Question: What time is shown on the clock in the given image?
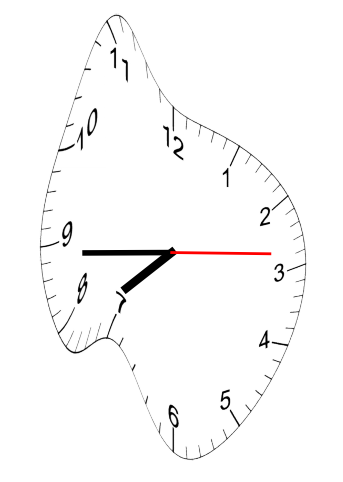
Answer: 07:44:14